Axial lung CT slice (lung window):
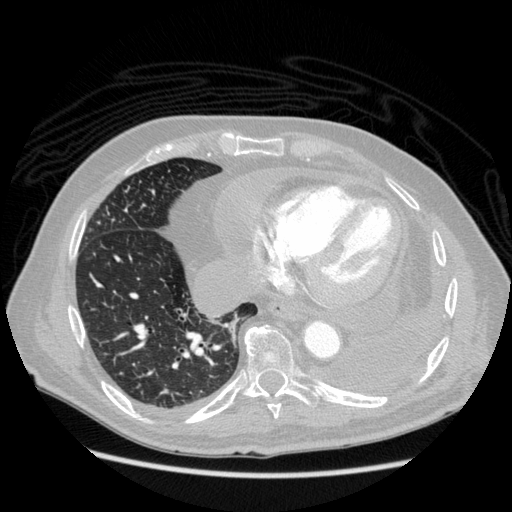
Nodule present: no